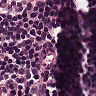
Metastatic tissue present: no